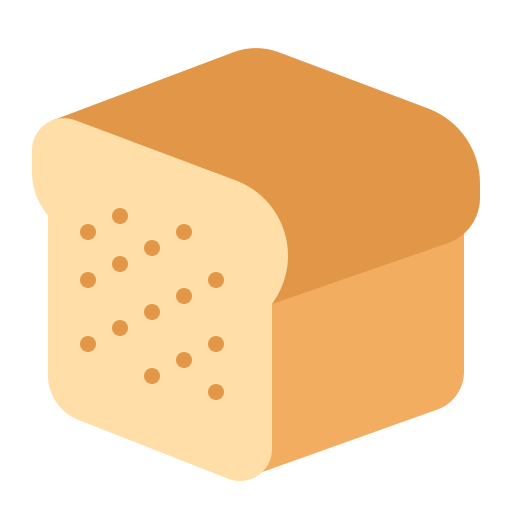
bread flat